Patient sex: F
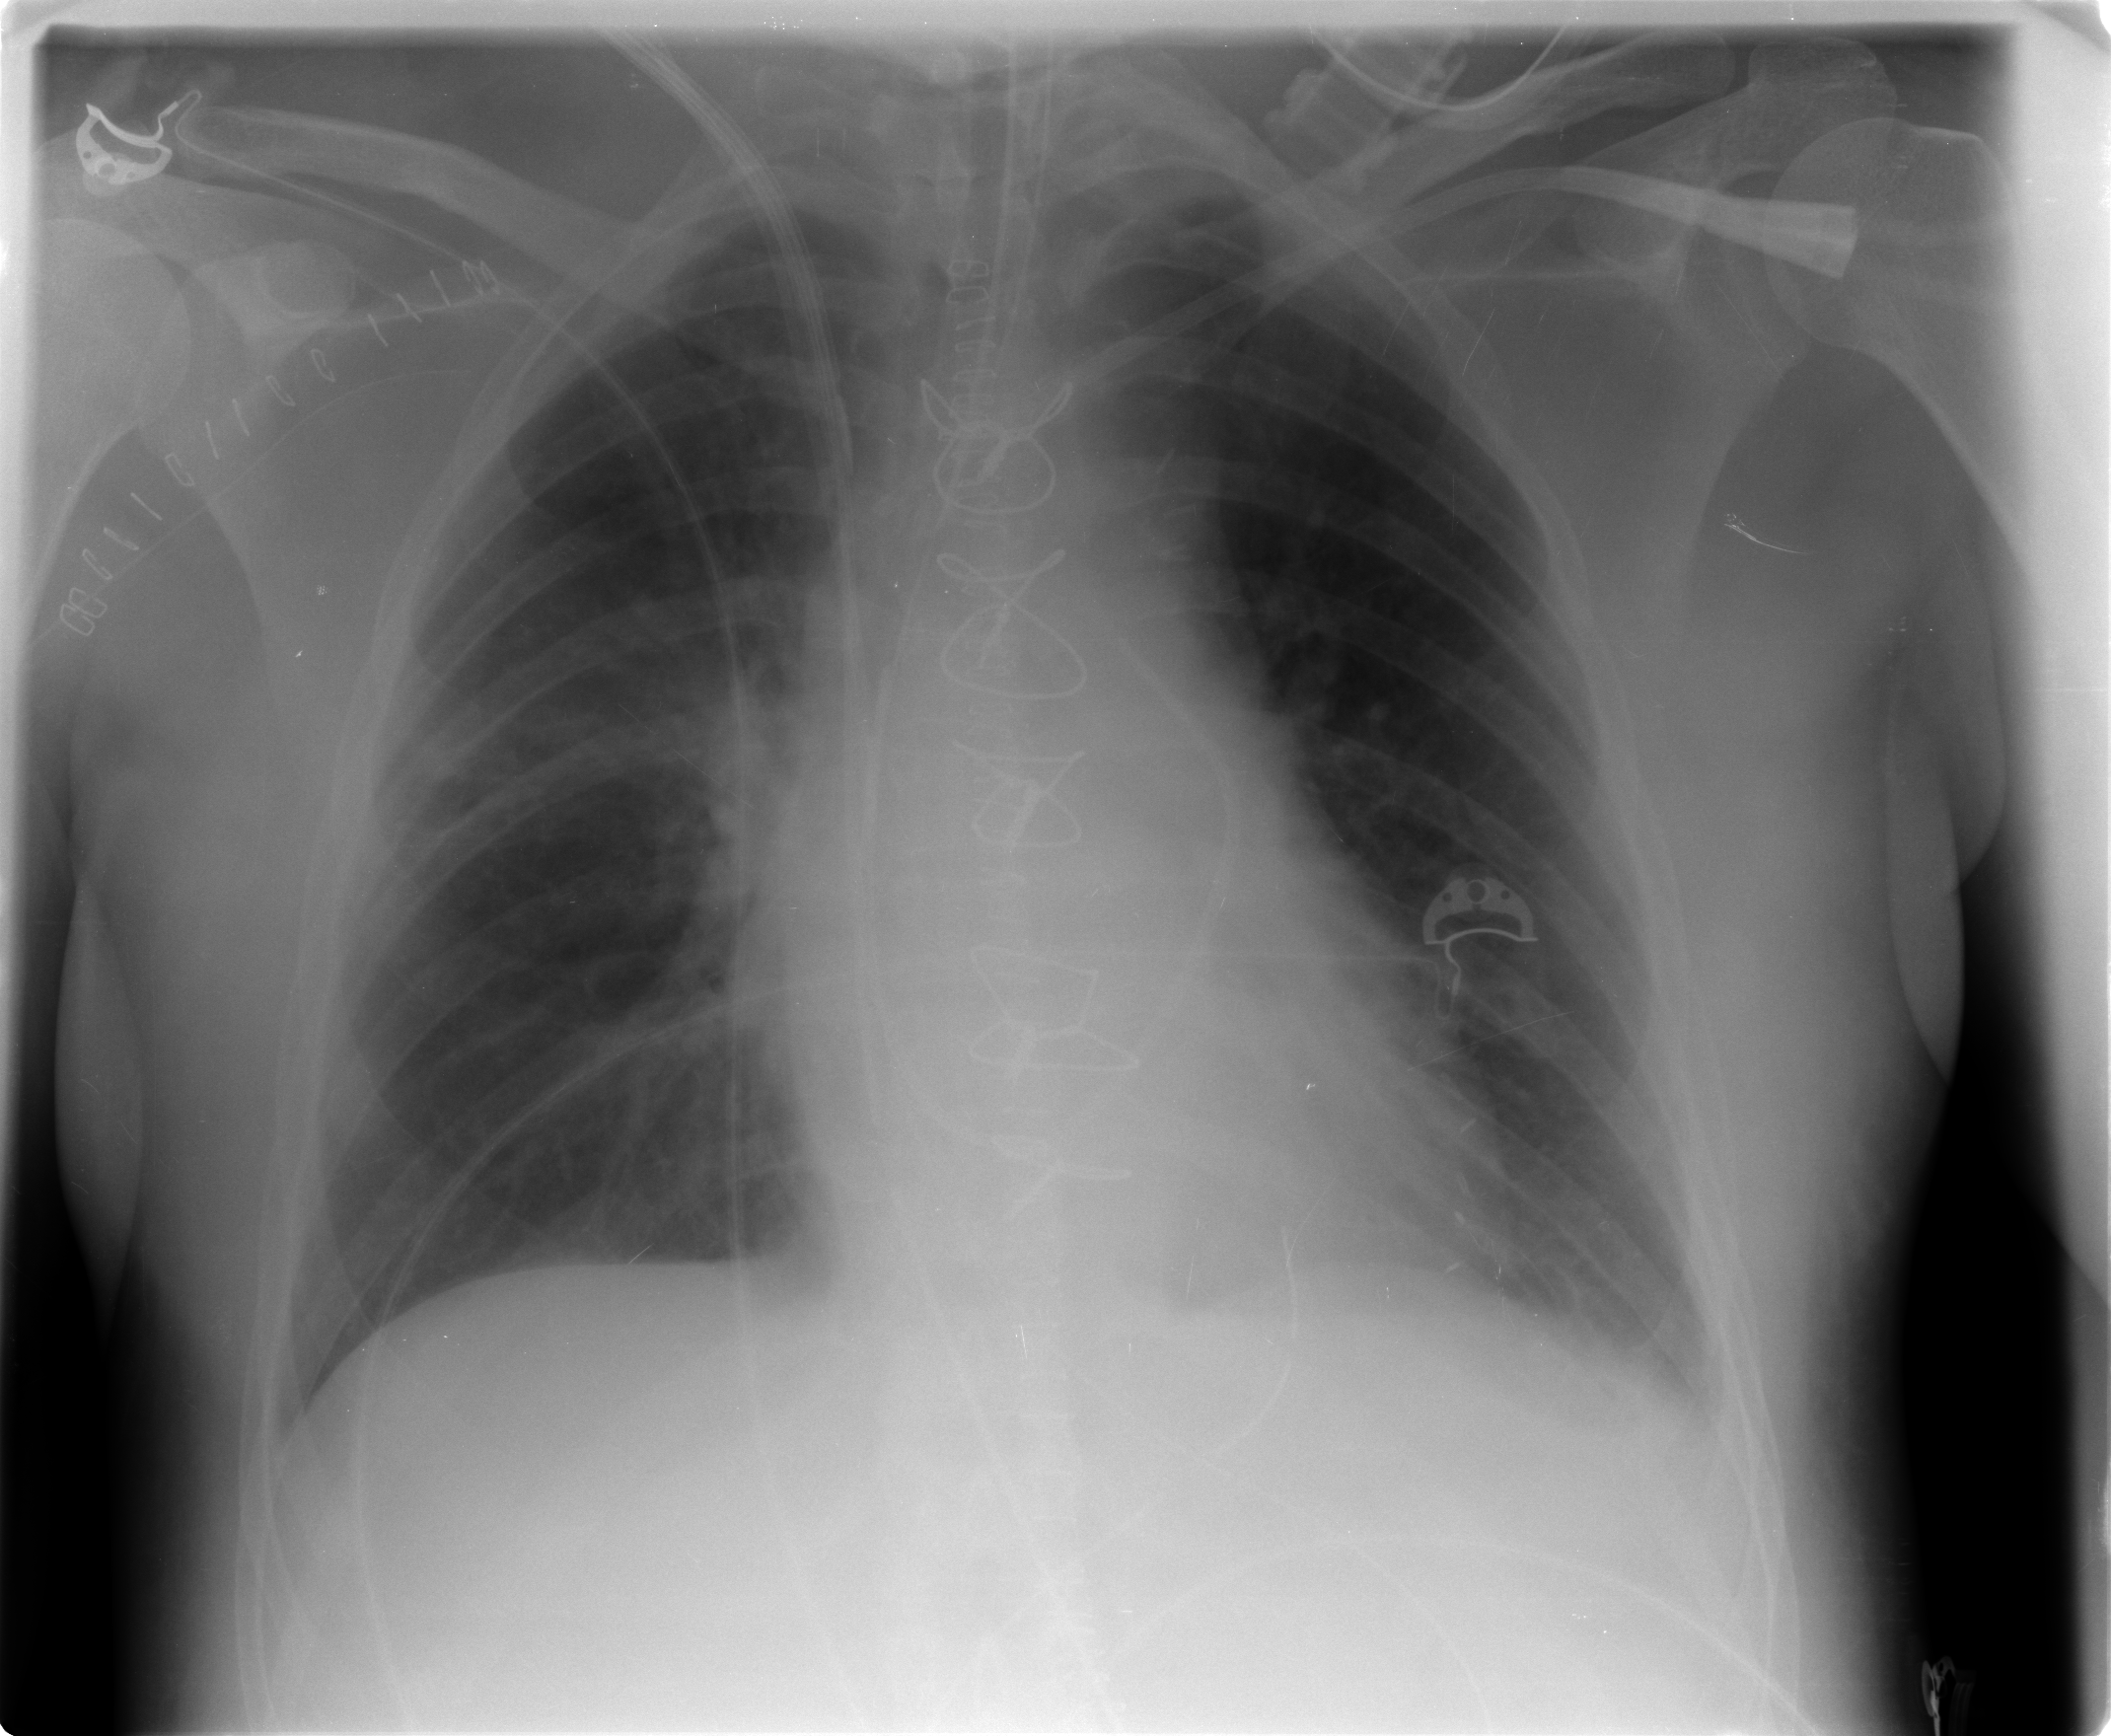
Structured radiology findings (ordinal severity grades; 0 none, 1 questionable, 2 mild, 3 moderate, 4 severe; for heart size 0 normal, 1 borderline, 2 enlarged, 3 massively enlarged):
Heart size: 0
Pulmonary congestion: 2
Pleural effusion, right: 0
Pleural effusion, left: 2
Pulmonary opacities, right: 2
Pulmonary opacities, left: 0
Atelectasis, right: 2
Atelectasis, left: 2